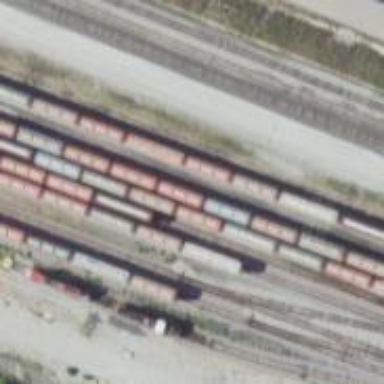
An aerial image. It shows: Railway yard.